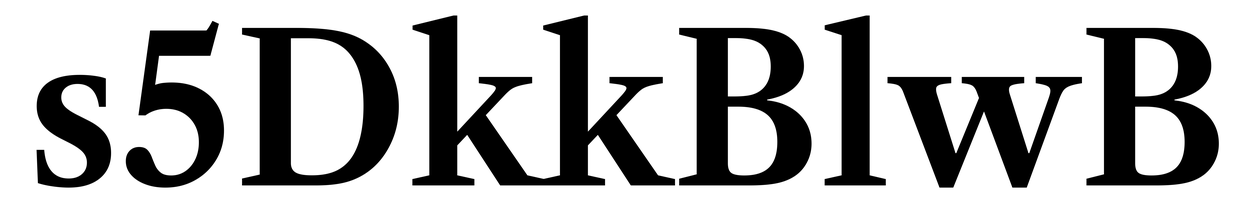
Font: LibreCaslonText_SemiBold